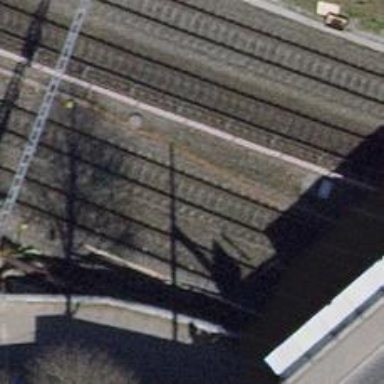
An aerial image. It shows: Railway switch.